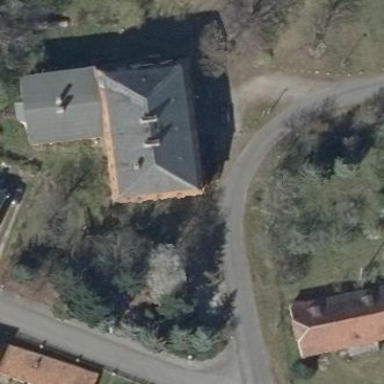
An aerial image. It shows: Historic manor building.